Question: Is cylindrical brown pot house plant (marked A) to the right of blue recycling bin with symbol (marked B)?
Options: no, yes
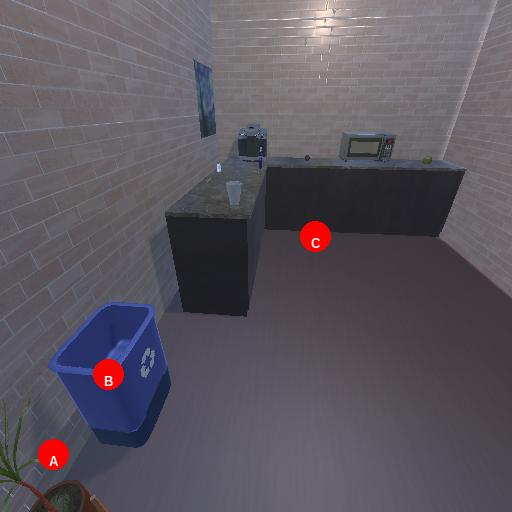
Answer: no